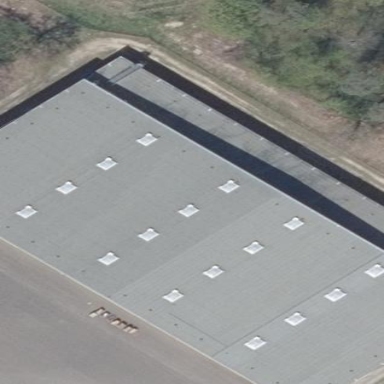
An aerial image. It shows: Hangar building at the airport.